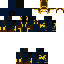
A male human skin with dark skin, wearing brown long hair dressed in a blue suit and black pants, featuring a closed mouth.